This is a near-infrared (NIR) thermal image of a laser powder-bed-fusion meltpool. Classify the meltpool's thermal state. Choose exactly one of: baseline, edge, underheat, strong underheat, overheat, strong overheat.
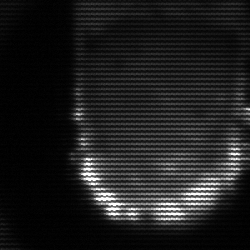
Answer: baseline